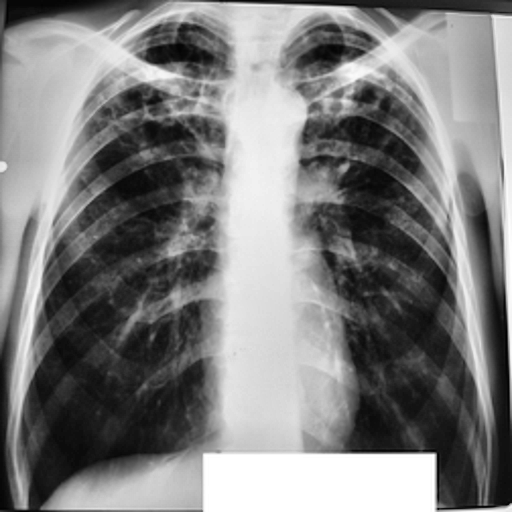
Finding: TUBERCULOSIS